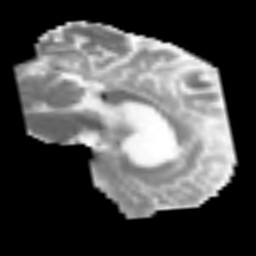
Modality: MD
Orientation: sagittal
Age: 67
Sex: male
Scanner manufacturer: siemens
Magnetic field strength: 3 T
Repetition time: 3.2 s
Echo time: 0.081 s